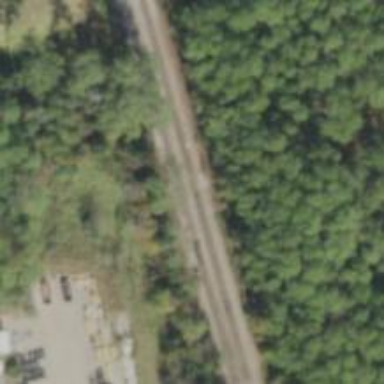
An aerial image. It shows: Railway track.